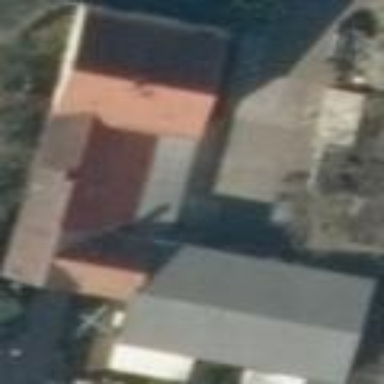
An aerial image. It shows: Residential building.